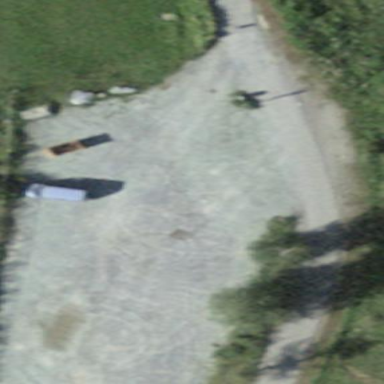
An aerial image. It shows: Parking area with fine gravel surface.